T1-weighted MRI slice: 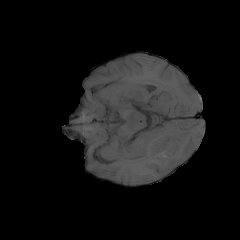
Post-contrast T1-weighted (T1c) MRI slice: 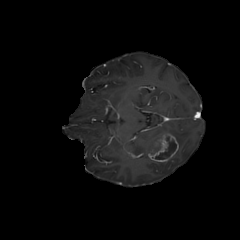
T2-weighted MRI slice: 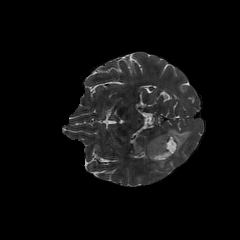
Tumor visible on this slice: yes